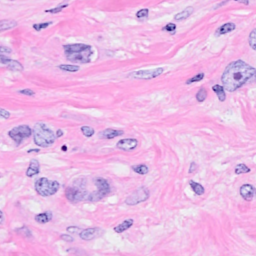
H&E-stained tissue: Breast